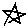
Label: star